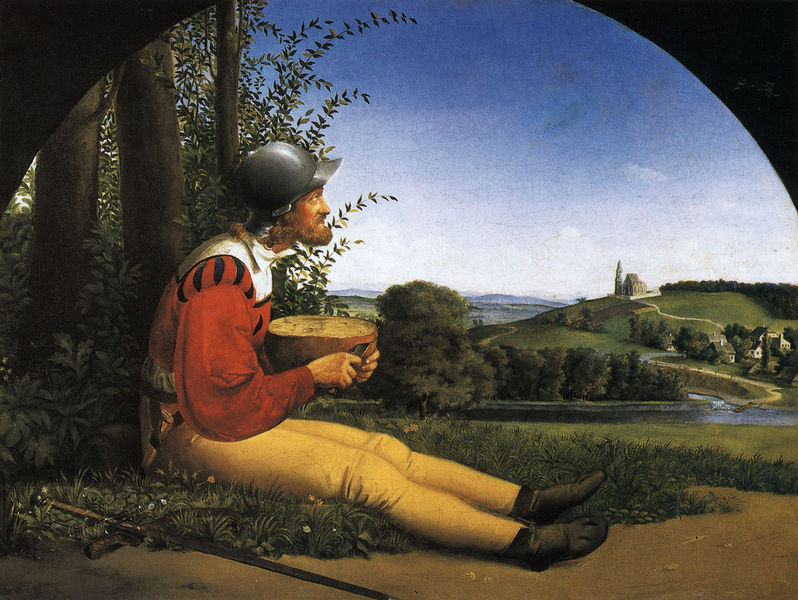
Titel: Der Brotschneider
Künstler: Moritz von Schwind
Standort: Wien
Institution: Österreichische Galerie im Belvedere
Schlagwörter: baum, berg, blau, blätter, gemälde, himmel, laub, mann, schatten, wasser, weiß, wolken, bäume, fluss, gelb, grün, landschaft, ocker, see, sitzen, stadt, ufer, äste, blumen, bunt, hut, licht, profil, schwarz, strasse, ausblick, blick, gras, haus, rasen, rot, schirm, weg, wiese, beige, malerei, bart, hemd, hose, jacke, architektur, falten, gesicht, kragen, messer, schale, schüssel, stein, vollbart, ärmel, blicken, schauen, wache, bach, baumstamm, erde, felder, ferne, gräser, halme, horizont, häuser, hügel, mühle, natur, weite, zweige, busch, büsche, gebüsch, gewässer, kirche, pfad, sträucher, wege, wiesen, boden, insel, gewand, haare, sitzend, blatt, pflanzen, gebeugt, tal, wald, anhöhe, rund, stock, turm, kürbis, beine, lächeln, klar, wangen, ruhen, biegung, bogen, ort, schuhe, stab, berge, dorf, luftperspektive, naiv, pause, picknick, rast, rundbogen, stämme, essen, einfach, wolle, gestreift, brot, warten, tor, rothaarig, strümpfe, nahrung, weiden, heimat, kloster, torbogen, scheibe, schwert, uniform, volbart, soldat, waffe, degen, helm, niederländisch, schuh, mahlzeit, ritter, halbrund, baumgruppe, ausgestreckt, schneiden, kartoffel, reise, wanderer, rinde, mittelalter, strumpfhose, wams, krieger, kapelle, gebückt, bettler, lokalfarben, wegrand, brotlaib, laib, gestrüpp, abtei, dreißigjähriger krieg, käse, wanderstock, hoffnung, gänseblümchen, brotzeit, waser, schnitzen, wegesrand, niederlanden, mittagessen, schnabelschuhe, schnitte, häsuer, wanderschaft, geand, eroberer, profik, landsknecht, aufgerichtet, söldner, leggins, jause, sodat, gries, entfernt, feiner pinsel, ausrasten, belagerer, bärentatzeschuhe, einnehmer, scheibe brot, dorgf, vorbogen, gelbe beine, helm essen vor landschaft, doublet, gelbhose, jackelandschaft